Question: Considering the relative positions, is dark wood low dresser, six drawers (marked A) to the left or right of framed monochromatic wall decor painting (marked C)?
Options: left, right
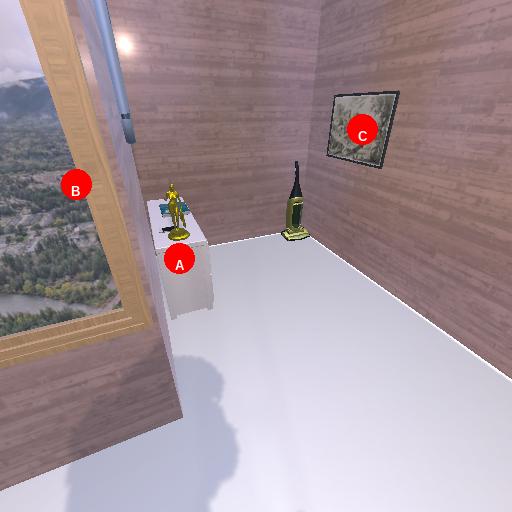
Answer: left